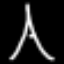
Label: The Eiffel Tower